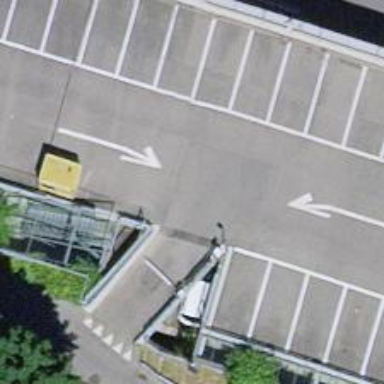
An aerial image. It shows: Bicycle parking facility.